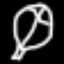
Label: leaf